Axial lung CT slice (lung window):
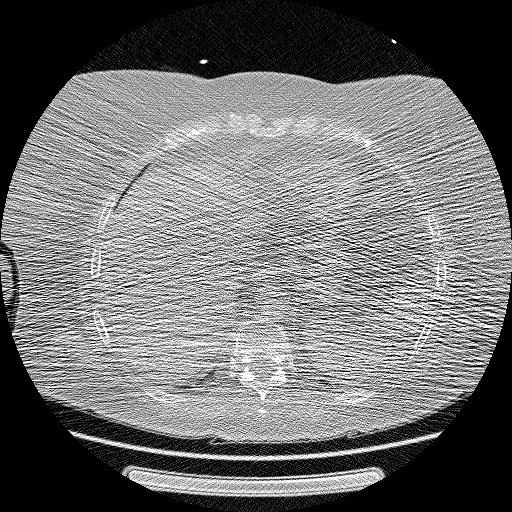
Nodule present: no